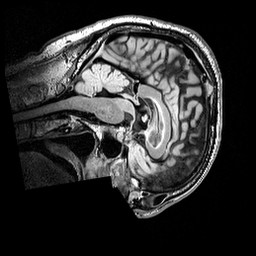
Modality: FLAIR
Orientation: sagittal
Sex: male
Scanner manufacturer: siemens
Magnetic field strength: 3 T
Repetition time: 5 s
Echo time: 0.395 s